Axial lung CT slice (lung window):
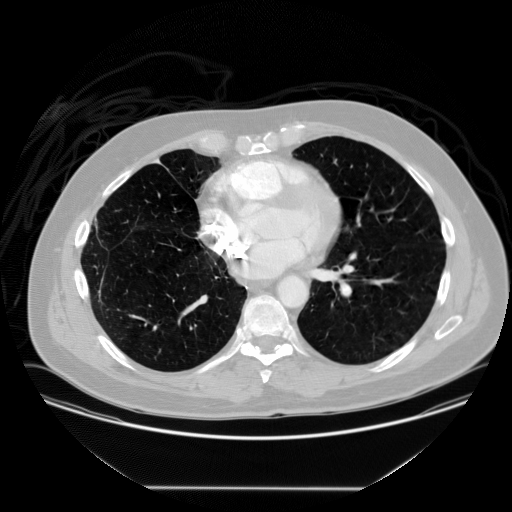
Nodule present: no